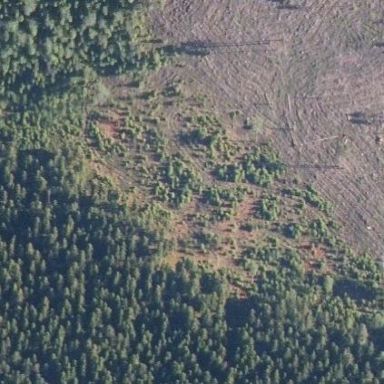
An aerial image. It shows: Patch of scrub vegetation.